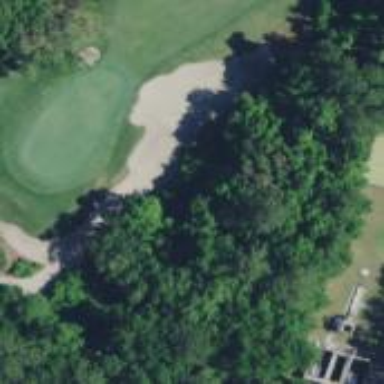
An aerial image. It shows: Golf bunker filled with natural sand.